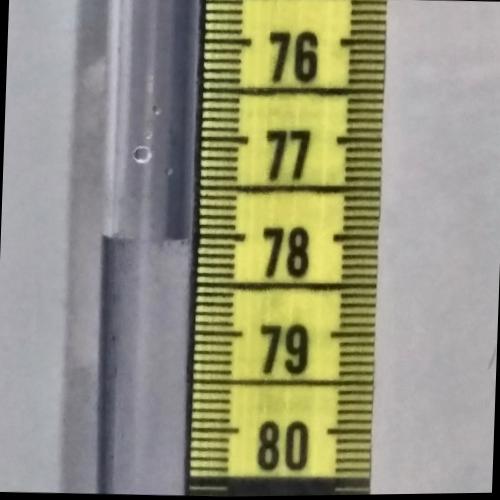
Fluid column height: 78.0 cm